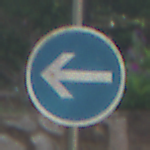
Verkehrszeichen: VorgeschriebeneFahrtrichtungHierLinks
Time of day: MorningAfternoon
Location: Outdoor (Urban)
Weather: PartlyCloudy
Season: NotSpecified
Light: Natural